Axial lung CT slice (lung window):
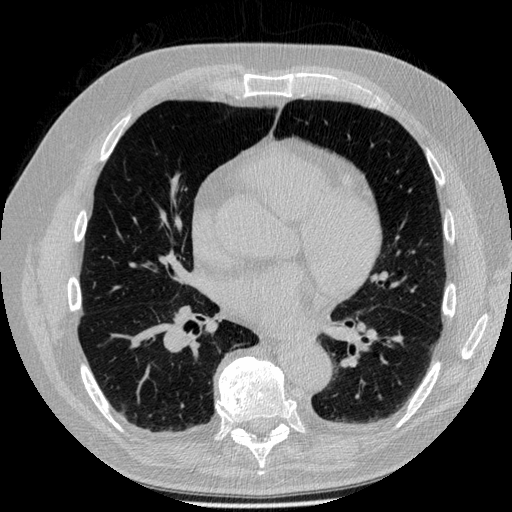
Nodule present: no